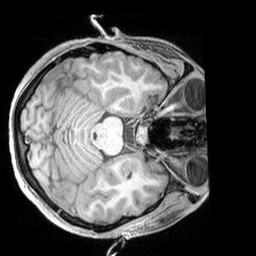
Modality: T1w
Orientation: axial
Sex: female
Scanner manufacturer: siemens
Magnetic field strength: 3 T
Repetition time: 2.3 s
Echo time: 0.00226 s